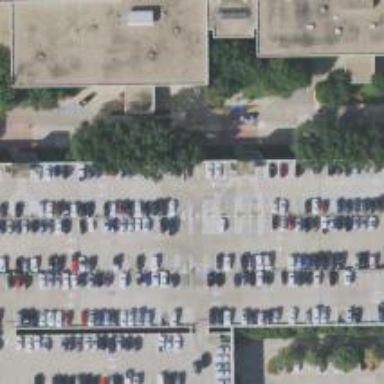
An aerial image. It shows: Parking space.